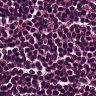
Metastatic tissue present: no